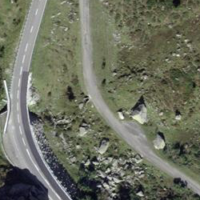
EUNIS habitat code: 26
Species observed at this site:
Erebia euryale
Gomphocerippus rufus